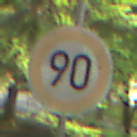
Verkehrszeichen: Geschwindigkeit90
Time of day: MorningAfternoon
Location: Outdoor (RoadRail)
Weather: Clear
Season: NotSpecified
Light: Natural